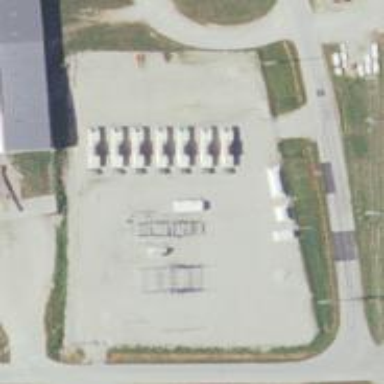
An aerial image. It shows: Generator for power supply.